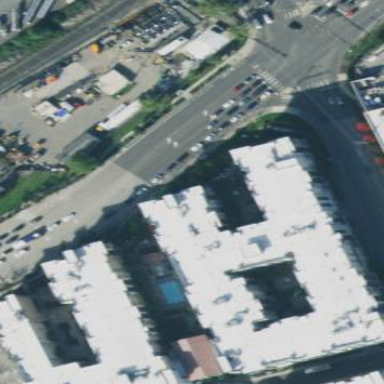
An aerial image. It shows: Part of building.